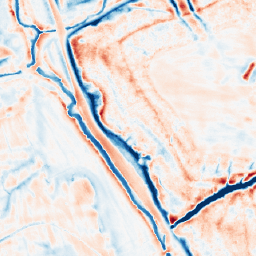
Category: edge_preserving
Decomposition family: bilateral
Decomposition parameters: d: 21
sigma_color: 50
sigma_space: 150
Upsampling method: area
Upsampling parameters: scale: 2
Upsampling scale: 2